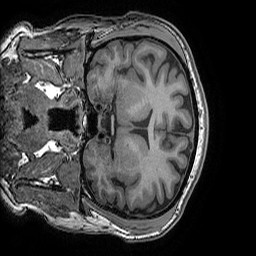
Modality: T1w
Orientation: coronal
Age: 26
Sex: male
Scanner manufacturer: ge
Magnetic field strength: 3 T
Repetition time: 0.008184 s
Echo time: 0.003192 s